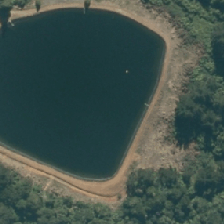
Land cover: lake_pond